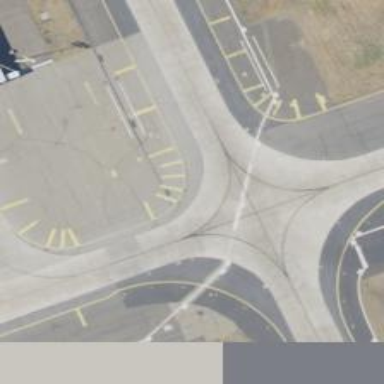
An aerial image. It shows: Image of taxiway at airport.